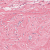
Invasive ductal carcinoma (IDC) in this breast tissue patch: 0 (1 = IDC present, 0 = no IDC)